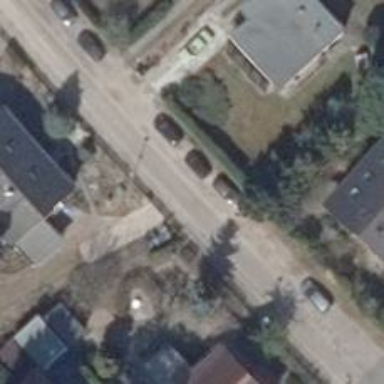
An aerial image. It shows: Residential road with asphalt surface. There is sidewalk on the left side.